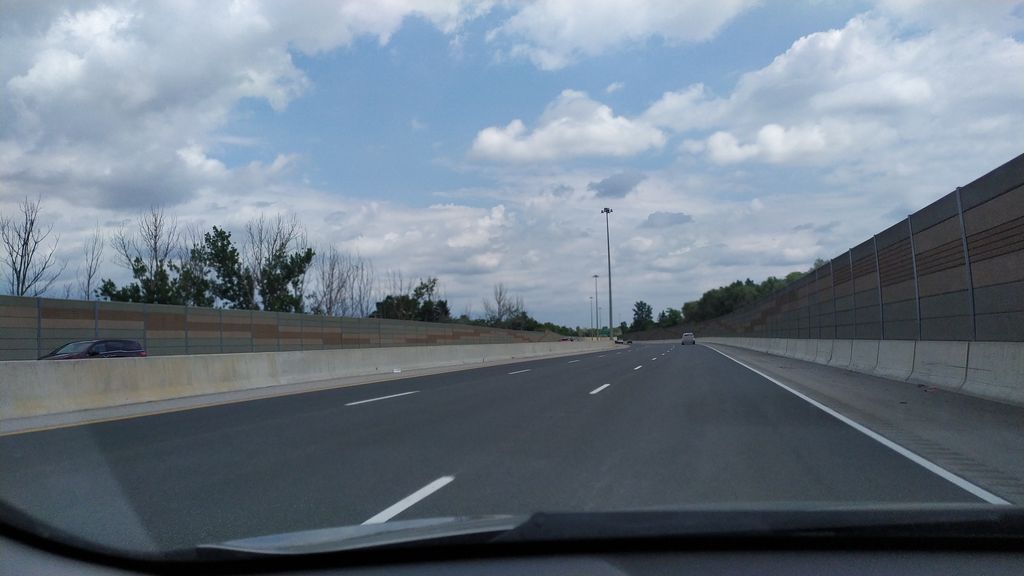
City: kitchener-waterloo